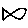
Label: fish